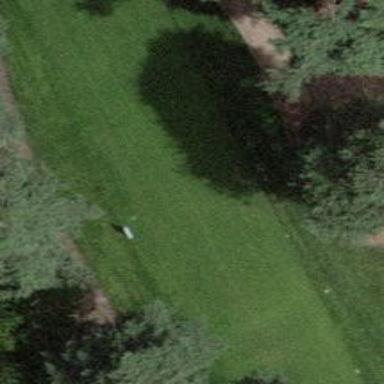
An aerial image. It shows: Golf tee.